Question: I have a 'UIControl' subclass that changes appearance and size when touched, a bit like the button of an iOS keyboard turns into the typewriter hand when touched:

I'm not sure how to write it. The idea is to draw a different shape when the default button shape is highlighted:
'''
+---+
| |
+---+ | |
| | -> touch -> | |
+---+ +---+
'''
But since the default button is smaller than the highlighted shape, the bigger shape gets clipped. I have considered these options:
- - -
Is there a best practice for this scenario?
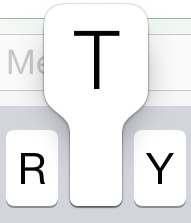
Answer: Here are a few approaches:
1. You can draw outside the frame, you just have to make sure that myView.clipsToBounds is False. This would allow you to draw outside the bounds of the view inside another view and draw whatever extra content you would like.
2. That is probably the cleanest solution, but is also a bit "hacky" in my opinion. The other approach would be dirty (as you said) and to reset the frame size.
3. The last approach would be to create another view (the key pressed down) and throw it on top of the original (unpressed key) view.
All in all, it really comes down to what you're drawing / showing inside your view.